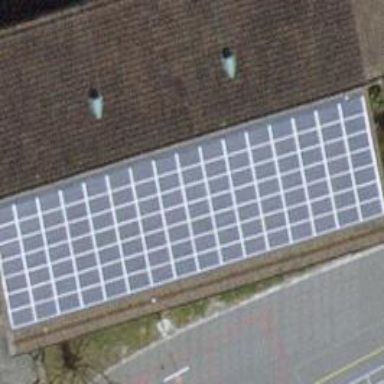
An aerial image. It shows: Solar power generator using photovoltaic panels.